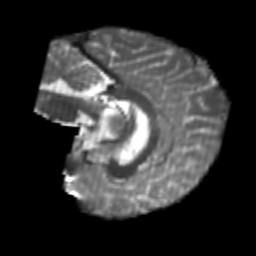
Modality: T2w
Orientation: sagittal
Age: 25
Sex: male
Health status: healthy
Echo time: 0.074 s